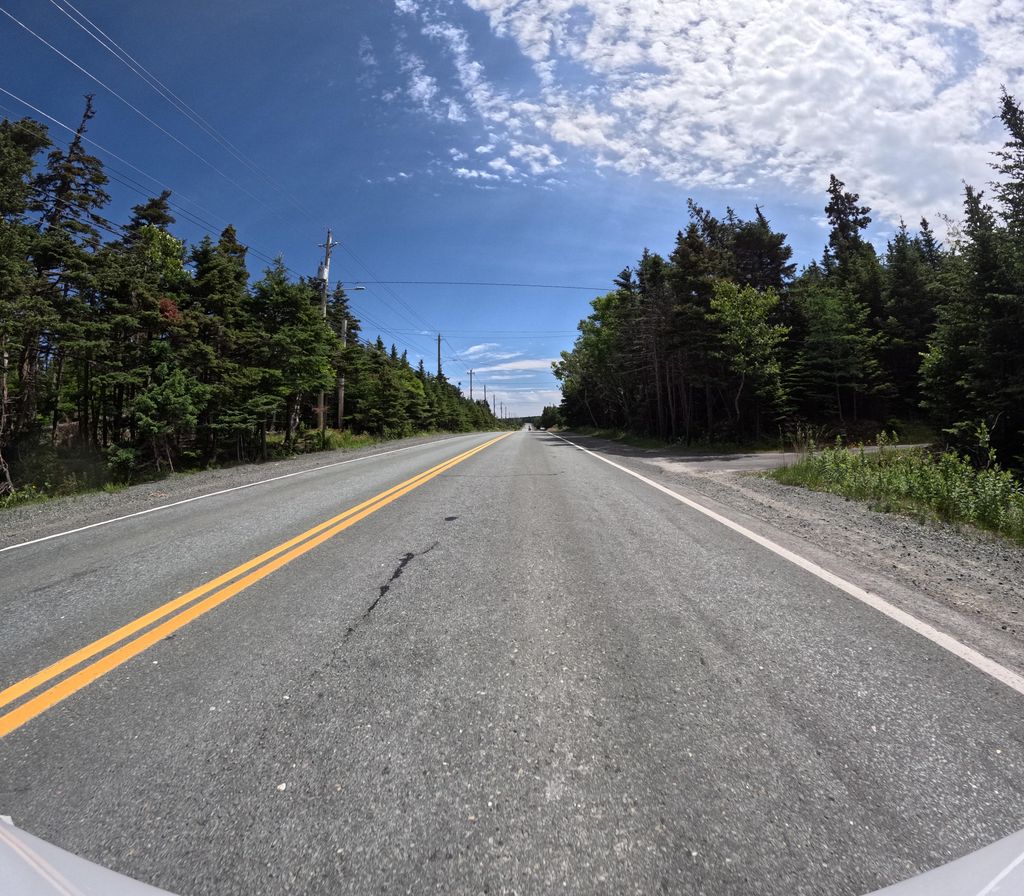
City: st_johns